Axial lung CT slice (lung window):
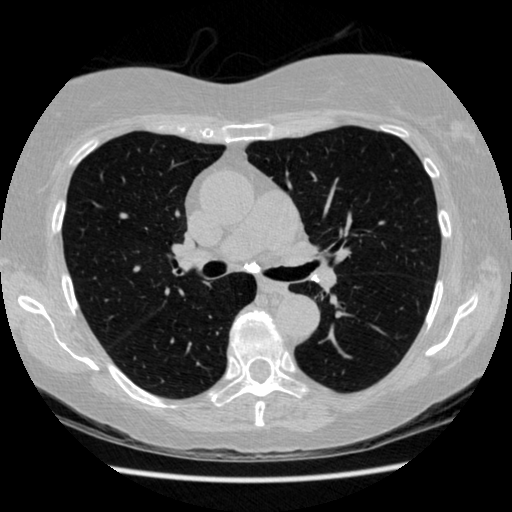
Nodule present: no